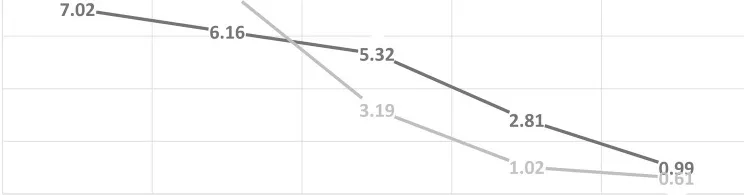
ALT and ALS levels following liver laceration. In the course of the inpatient hospital treatments, the values of liver enzymes ALT and ALS decreased to normal levels.
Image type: chart (chart)